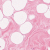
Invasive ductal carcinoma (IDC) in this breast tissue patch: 0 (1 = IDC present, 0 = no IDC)